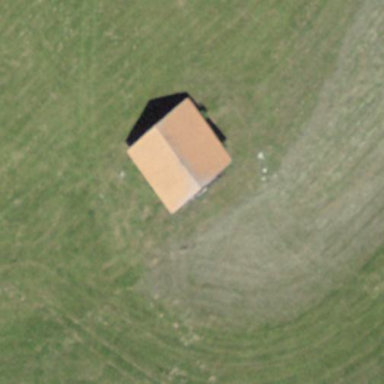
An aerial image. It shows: Barn.